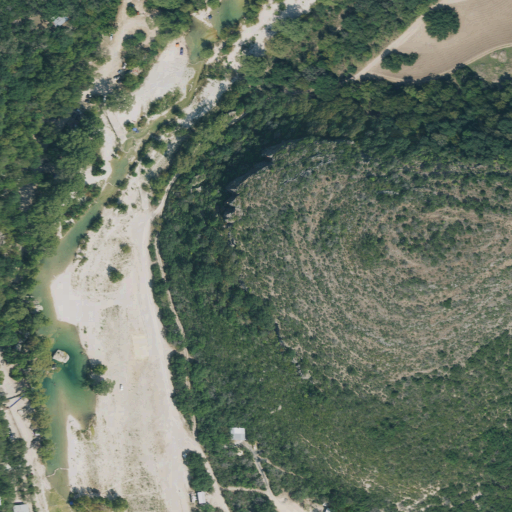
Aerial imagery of mountain in Texas named The Shut-In containing shrub, evergreen forest, deciduous forest, medium intensity development, barren land, woody wetlands, low intensity development, open development, mixed forest, and open water